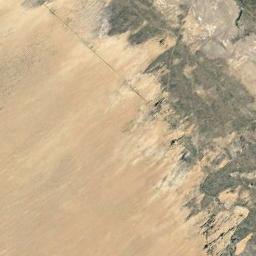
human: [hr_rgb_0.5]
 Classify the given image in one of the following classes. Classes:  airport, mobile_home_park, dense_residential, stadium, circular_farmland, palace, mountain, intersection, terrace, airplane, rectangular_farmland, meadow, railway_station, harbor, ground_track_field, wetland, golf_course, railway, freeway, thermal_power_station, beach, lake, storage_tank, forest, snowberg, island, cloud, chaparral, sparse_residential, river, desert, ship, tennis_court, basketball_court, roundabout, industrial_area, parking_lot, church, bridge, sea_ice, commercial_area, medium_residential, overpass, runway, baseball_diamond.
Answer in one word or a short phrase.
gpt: desert